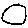
Label: circle